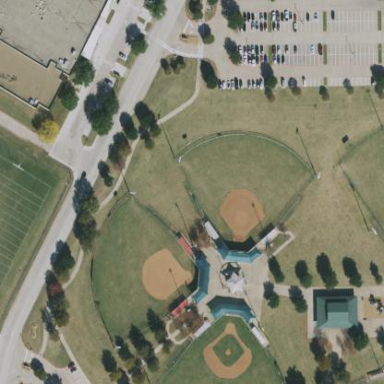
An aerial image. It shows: Baseball pitch for leisure land activities.